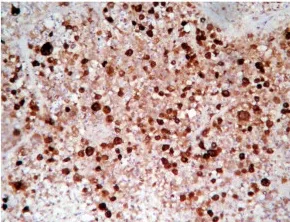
Immunoperoxidase x 400 showing CK7 cytoplasmic positivity on a jejunum resection tissue.
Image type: pathology (immunostaining)